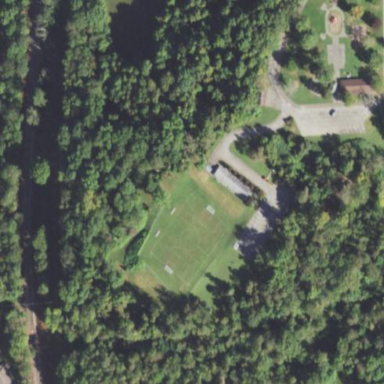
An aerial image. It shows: Soccer pitch with grass surface for leisure and sports.